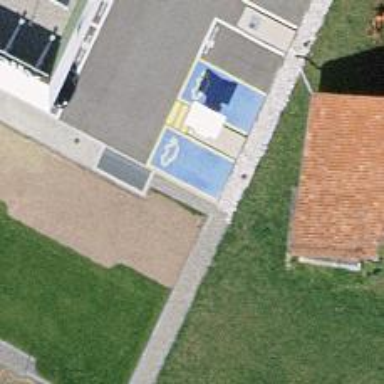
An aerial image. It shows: Charging station.